Interaction volume radius: 5 \u00c5
Interaction volume height: 10 \u00c5
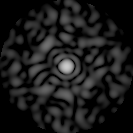
Disorder parameter: 0.8306